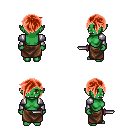
a pixel art fantasy rpg character, female body template, orc, green skin, steel arm armor, robe skirt, red pixie cut hairstyle, dagger, four views (front, back, left, right), 2x2 character sprite sheet, small pixel art, hard edges, no anti-aliasing